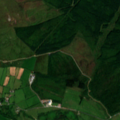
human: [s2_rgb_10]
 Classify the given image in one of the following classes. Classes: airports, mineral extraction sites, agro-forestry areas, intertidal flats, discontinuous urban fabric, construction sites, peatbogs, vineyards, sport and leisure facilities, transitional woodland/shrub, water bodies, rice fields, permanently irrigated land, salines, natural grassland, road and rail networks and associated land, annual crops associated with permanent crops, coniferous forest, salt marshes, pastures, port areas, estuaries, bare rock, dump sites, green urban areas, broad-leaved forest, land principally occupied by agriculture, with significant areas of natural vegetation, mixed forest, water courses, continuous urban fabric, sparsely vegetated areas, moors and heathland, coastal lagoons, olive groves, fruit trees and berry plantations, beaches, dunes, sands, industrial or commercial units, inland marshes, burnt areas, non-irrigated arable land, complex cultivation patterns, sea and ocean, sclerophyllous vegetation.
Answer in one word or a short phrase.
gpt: pastures, coniferous forest, peatbogs